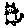
Label: cat